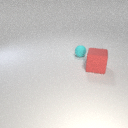
large red rubber cube in front of small cyan rubber sphere